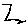
Label: zigzag